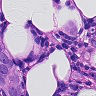
Metastatic tissue present: yes